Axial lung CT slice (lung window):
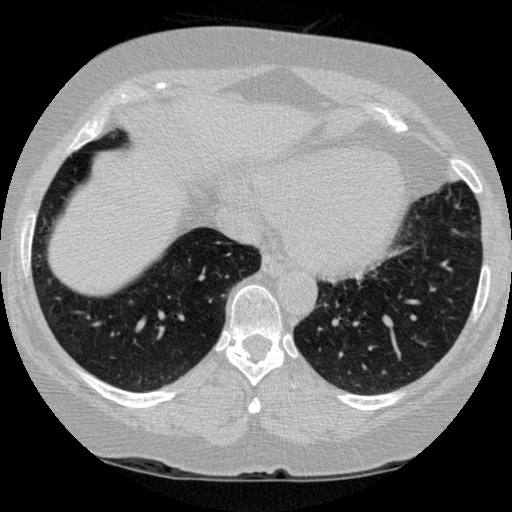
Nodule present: no